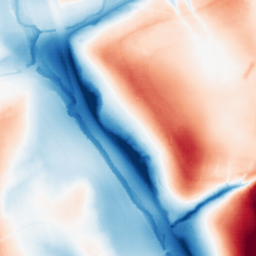
Category: classical
Decomposition family: gaussian_anisotropic
Decomposition parameters: sigma_x: 50
sigma_y: 5
Upsampling method: sinc_hamming
Upsampling parameters: scale: 4
kernel_size: 8
Upsampling scale: 4